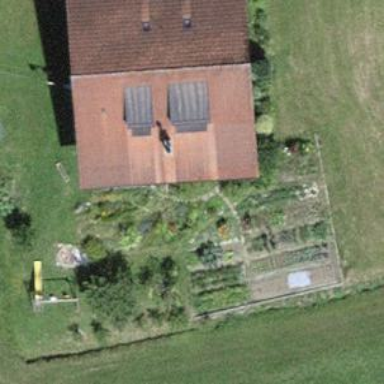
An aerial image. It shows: Garden that is leisure land.